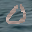
Label: 0